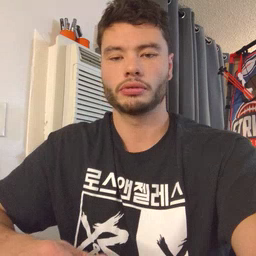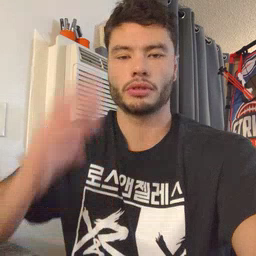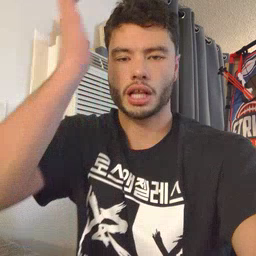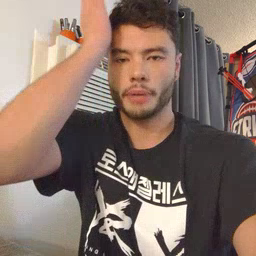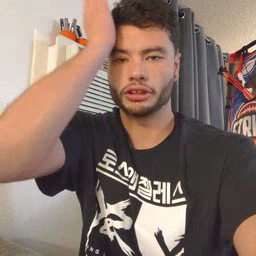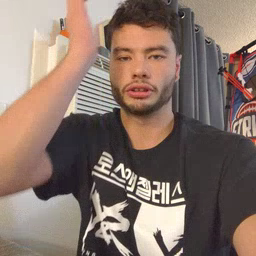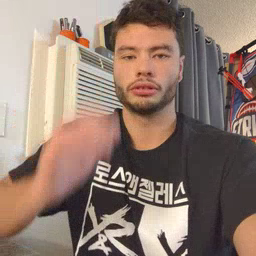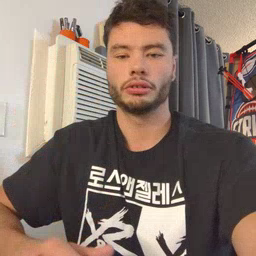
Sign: grandpa